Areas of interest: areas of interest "Jiaozuo Broadcasting and Television Station"
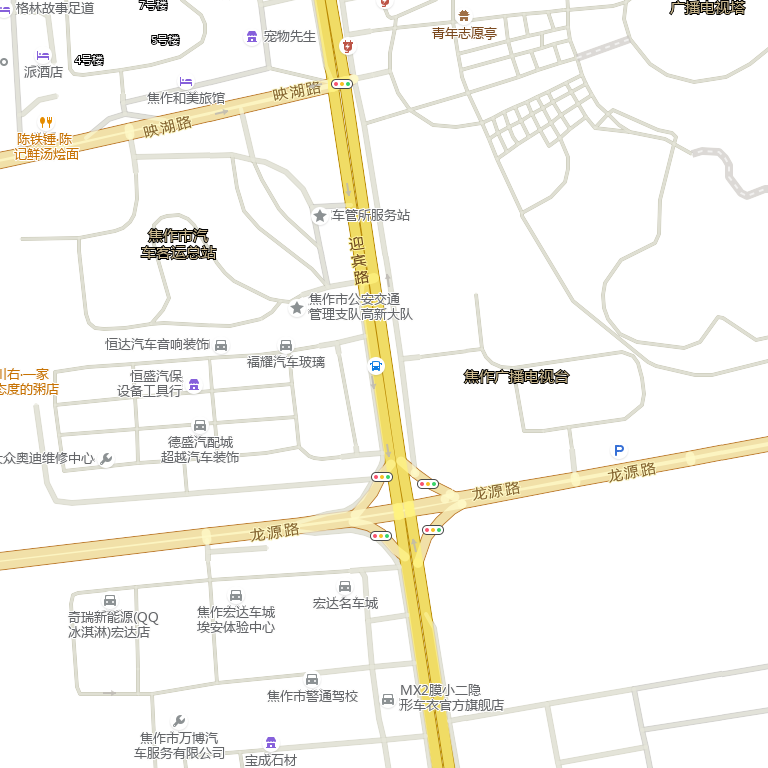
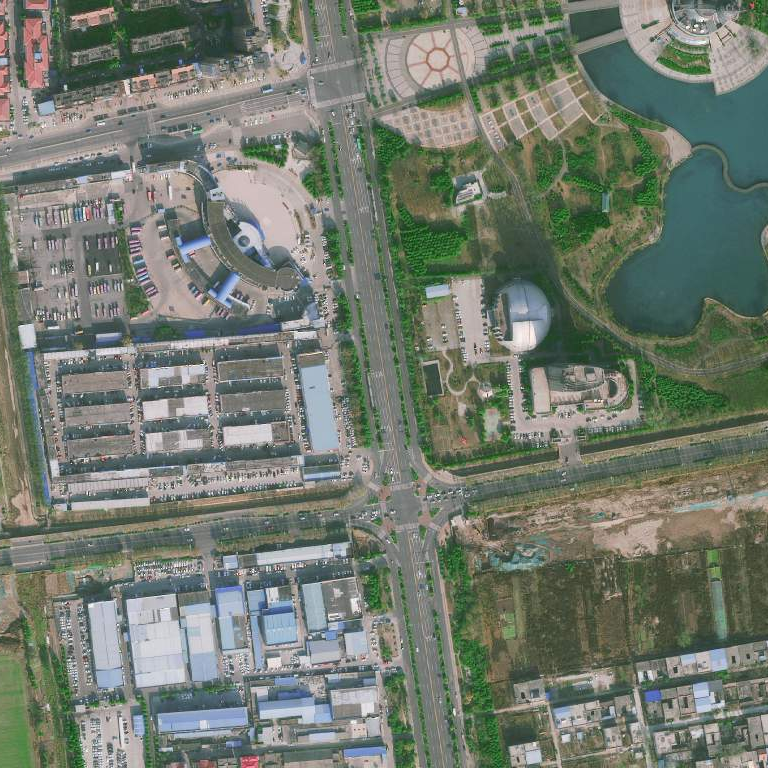